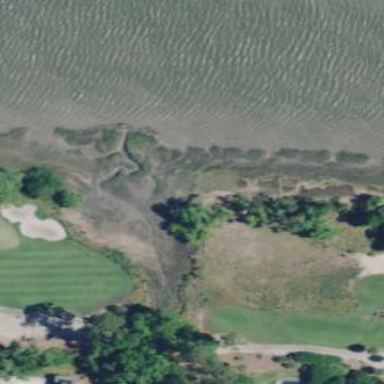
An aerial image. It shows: Tidal water hazard in golf course area.